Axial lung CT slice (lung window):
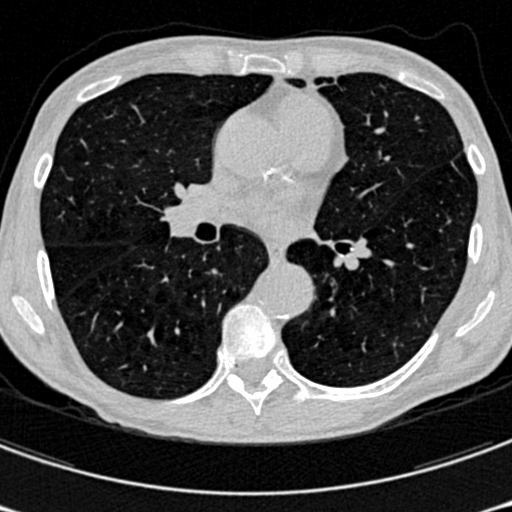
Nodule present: no